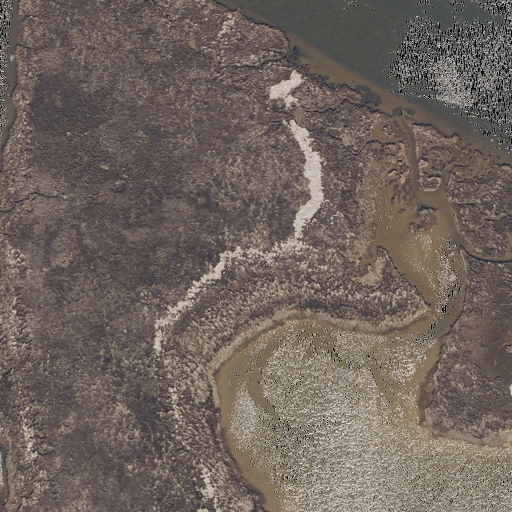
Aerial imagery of island in Mississippi named Rabbit Island containing herbaceous wetlands and open water